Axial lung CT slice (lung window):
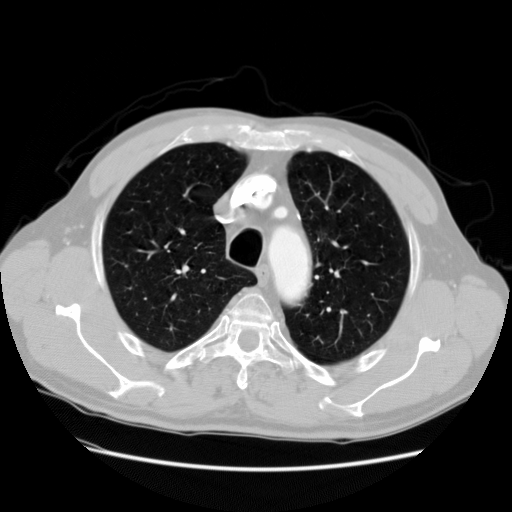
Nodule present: no